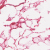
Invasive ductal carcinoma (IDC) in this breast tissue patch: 0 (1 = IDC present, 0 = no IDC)